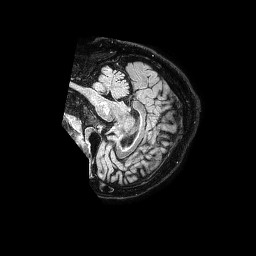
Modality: FLAIR
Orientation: sagittal
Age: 44
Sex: male
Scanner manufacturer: philips
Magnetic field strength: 1.5 T
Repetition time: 4.8 s
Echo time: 0.3 s